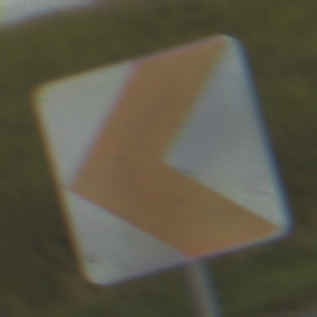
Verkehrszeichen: RichtungstafelnInKurvenKleinRechts
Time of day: SunriseSunset
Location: Outdoor (RoadRail)
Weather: PartlyCloudy
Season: NotSpecified
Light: Natural